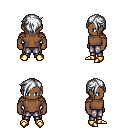
a pixel art fantasy rpg character, male body template, human, dark skin, leather shoulder armor, metal pants, white pixie cut hairstyle, gold boots, four views (front, back, left, right), 2x2 character sprite sheet, small pixel art, hard edges, no anti-aliasing